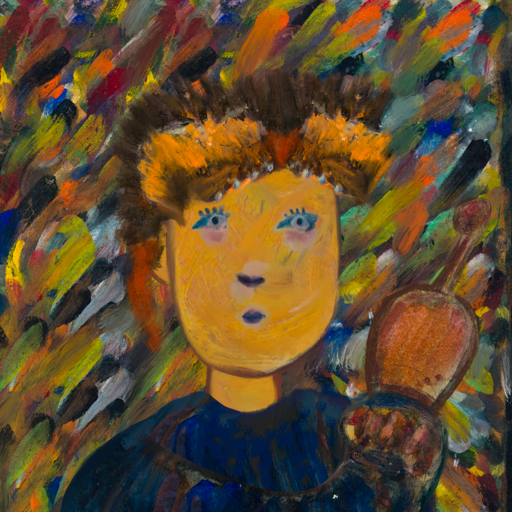
Background: An_Impression, Head And Neck Front: After_Raid, Face Front: Hill_Girl, Bust: Pipe, Hair Front: Blank, Head Accessory: Gypsy_Queen, Second Necklace: Blank, Necklace: Blank, Baby: Blank